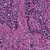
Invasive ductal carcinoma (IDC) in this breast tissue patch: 1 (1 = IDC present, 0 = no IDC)